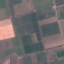
Land use / land cover class: PermanentCrop